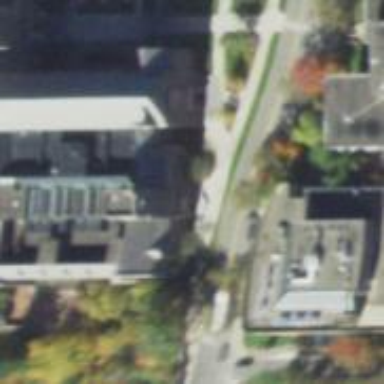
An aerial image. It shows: University building.